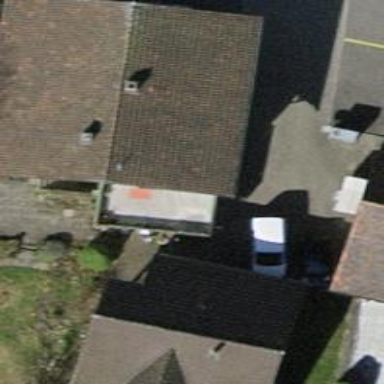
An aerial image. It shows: Simple and straightforward house.